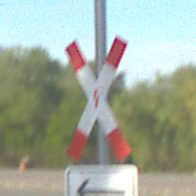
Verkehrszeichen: Andreaskreuz
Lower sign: RichtungsangabeDurchPfeile1
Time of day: MorningAfternoon
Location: Outdoor (Suburban)
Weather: PartlyCloudy
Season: NotSpecified
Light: Natural